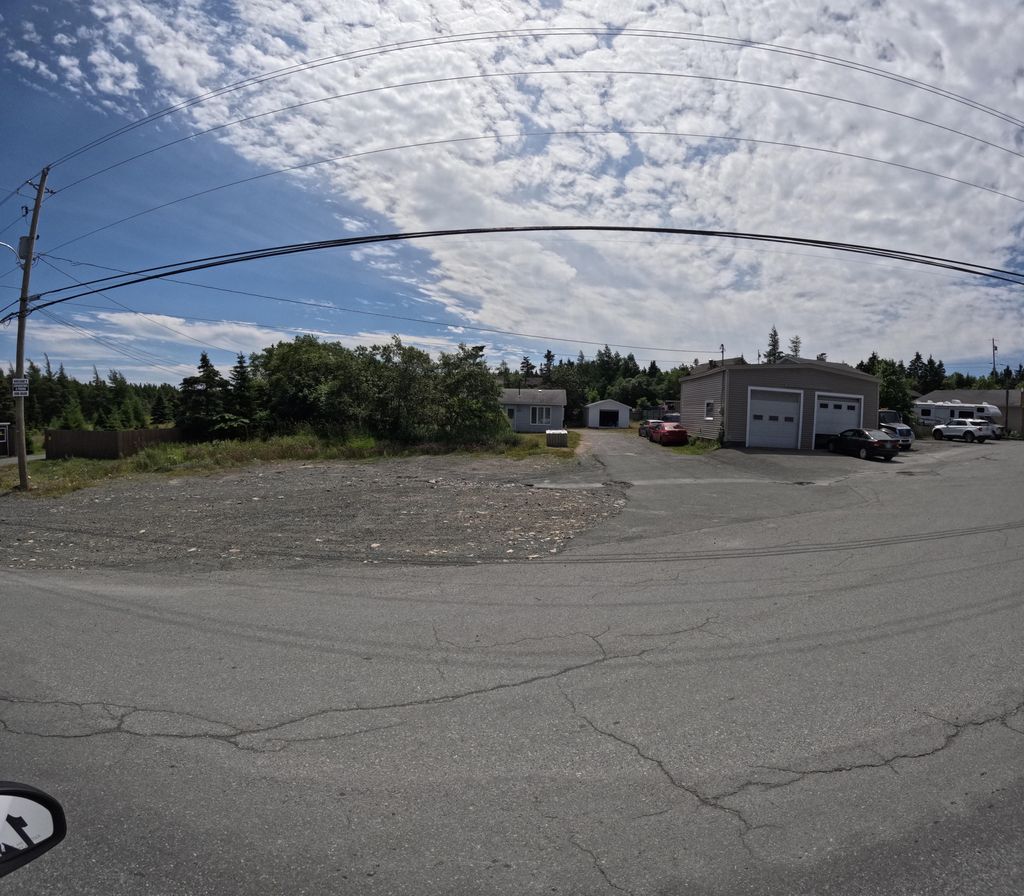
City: st_johns